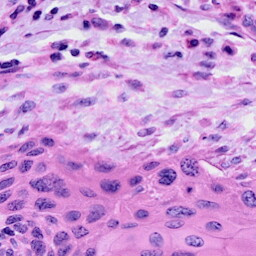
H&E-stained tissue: Cervix